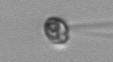
Label: flagellate